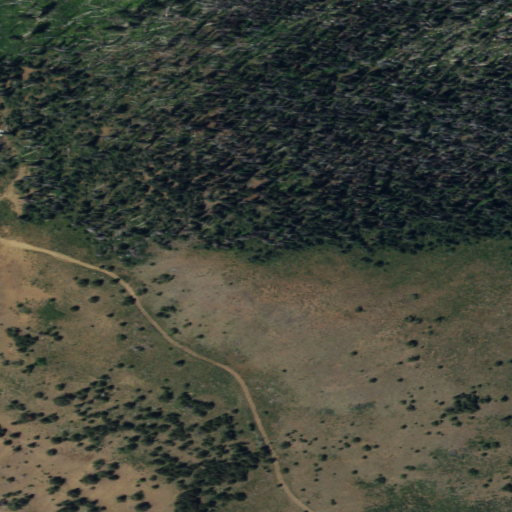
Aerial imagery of mountain in Washington named Simcoe Mountain containing shrub, evergreen forest, open development, and low intensity development